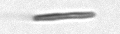
Label: fiber